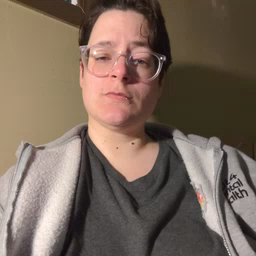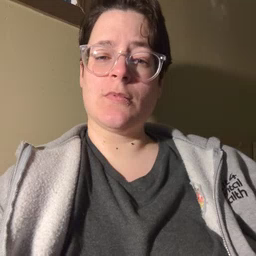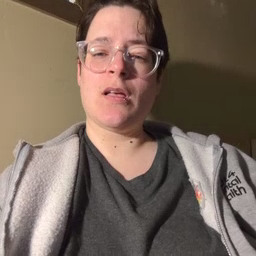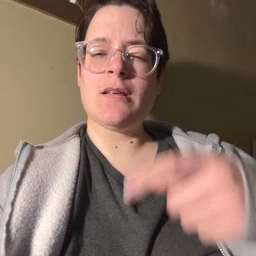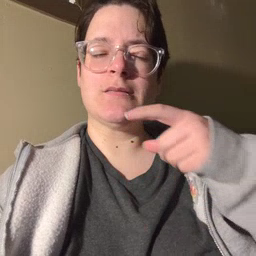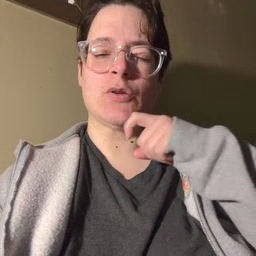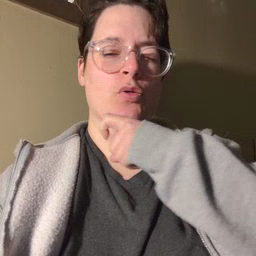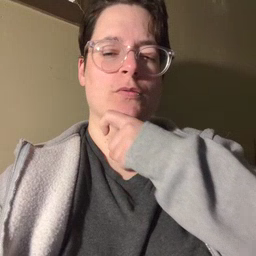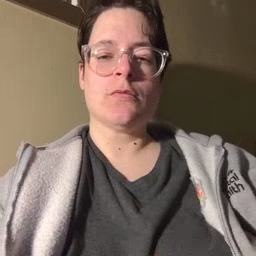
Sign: cereal